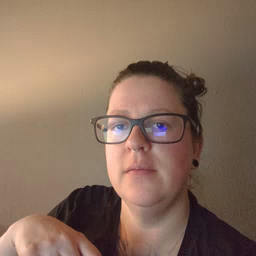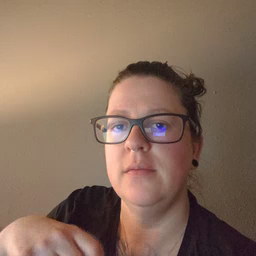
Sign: drawer